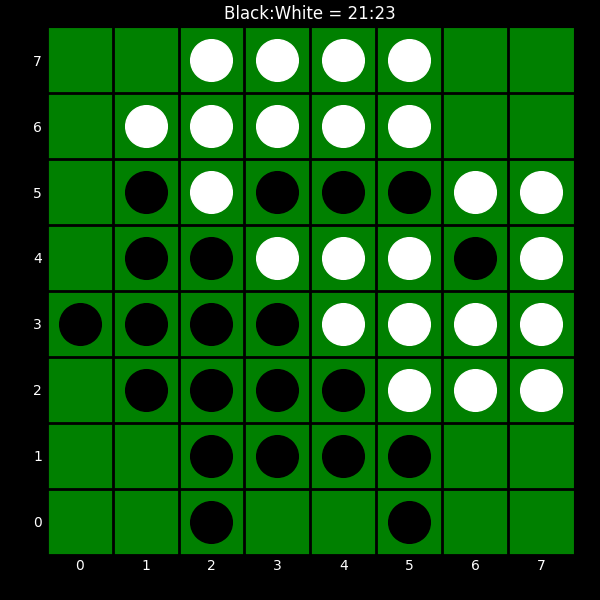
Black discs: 21
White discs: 23